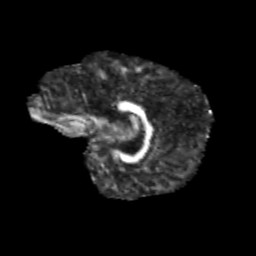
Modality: FA
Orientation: sagittal
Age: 13
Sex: female
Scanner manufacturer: siemens
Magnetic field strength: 3 T
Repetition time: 3.8 s
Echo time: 0.07 s